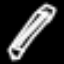
Label: pencil